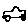
Label: car